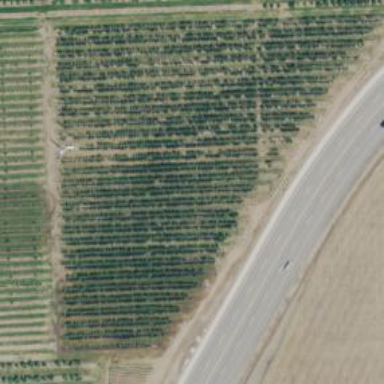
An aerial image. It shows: Orchard.